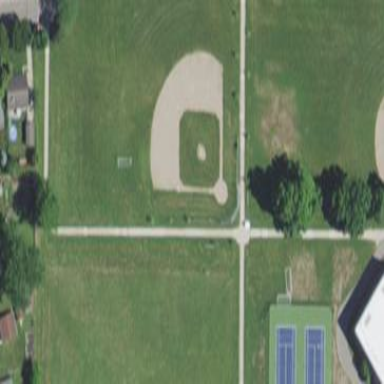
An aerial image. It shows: Baseball pitch for leisure land.